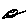
Label: bird